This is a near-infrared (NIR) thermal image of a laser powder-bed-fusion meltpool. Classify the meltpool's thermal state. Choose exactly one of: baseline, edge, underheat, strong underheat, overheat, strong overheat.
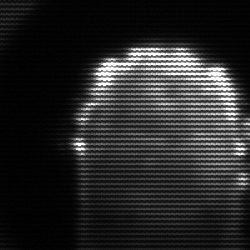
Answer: baseline